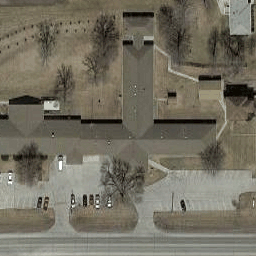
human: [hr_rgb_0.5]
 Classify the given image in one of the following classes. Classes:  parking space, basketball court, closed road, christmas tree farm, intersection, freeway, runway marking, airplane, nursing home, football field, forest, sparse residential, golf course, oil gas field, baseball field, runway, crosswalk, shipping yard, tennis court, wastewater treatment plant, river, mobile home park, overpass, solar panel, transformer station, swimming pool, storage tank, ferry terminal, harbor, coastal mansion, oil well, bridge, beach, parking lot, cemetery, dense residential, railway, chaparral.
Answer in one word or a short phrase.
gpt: nursing home